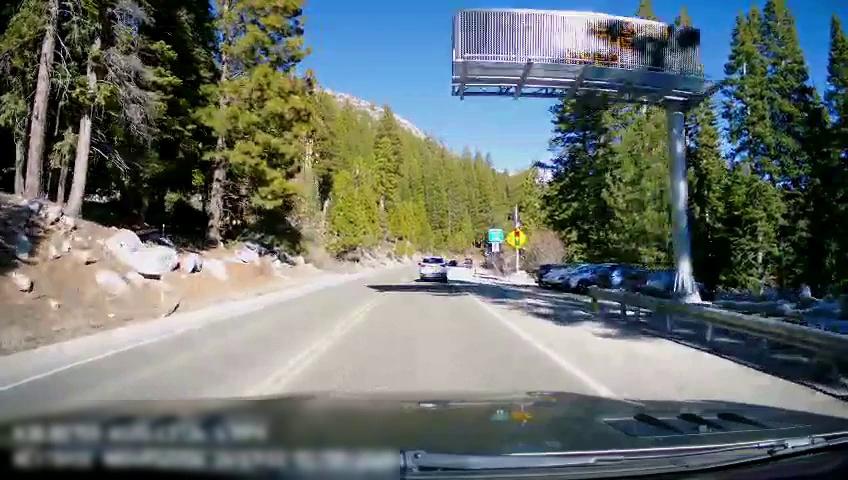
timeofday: Day
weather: Sunny
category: Drivable Space
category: Vehicles | SUV
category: Vehicles | Car
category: Vehicles | SUV
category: Vehicles | SUV
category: Vehicles | SUV
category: Vehicles | Car
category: Lanes | Opposite Lane
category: Lanes | Current Lane
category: Lanes | Current Lane
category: Traffic | Signs
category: Traffic | Signs
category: Traffic | Signs
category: Traffic | Signs